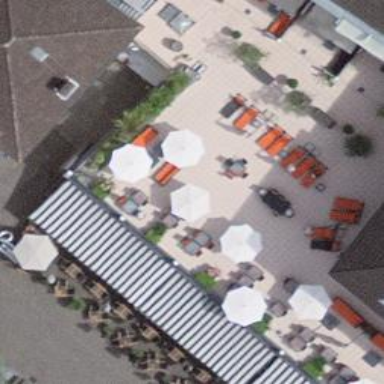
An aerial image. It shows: Restaurant.